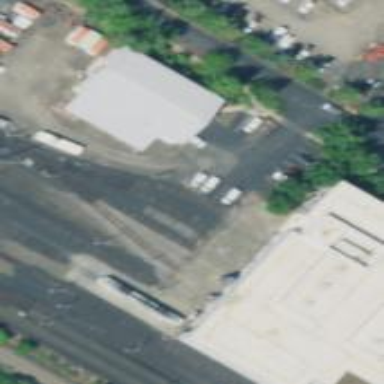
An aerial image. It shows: Light rail service yard with electrified contact lines.